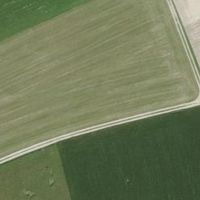
EUNIS habitat code: 52
Species observed at this site:
Cyperus esculentus
Alnus glutinosa